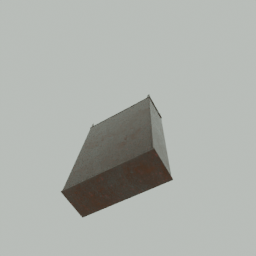
Label: furniture